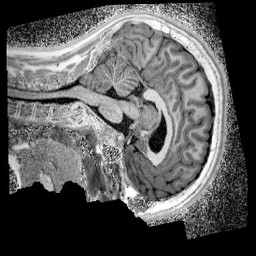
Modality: UNIT1_denoised
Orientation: sagittal
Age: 13
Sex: male
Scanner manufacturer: siemens
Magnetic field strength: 3 T
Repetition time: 4 s
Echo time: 0.00299 s